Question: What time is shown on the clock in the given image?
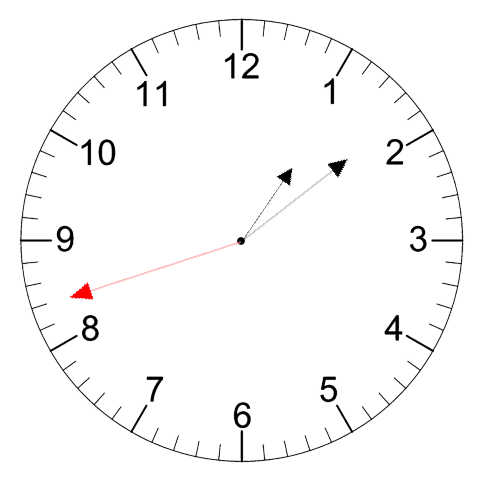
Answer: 01:08:42